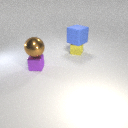
large brown metal sphere above small purple metal cube